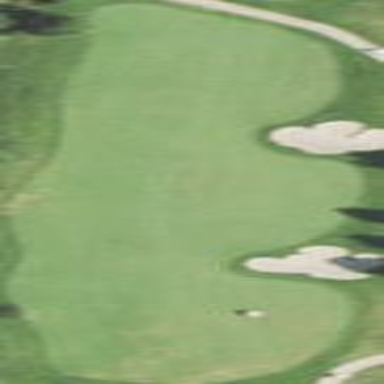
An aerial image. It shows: Grassy area designated as golf fairway.